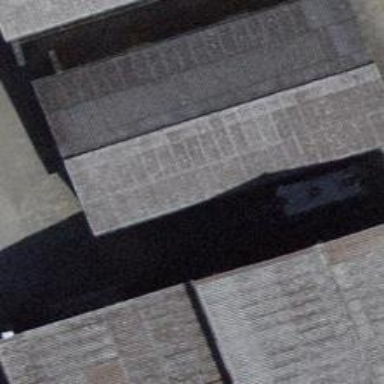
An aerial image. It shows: Building with tile roof.